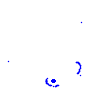
Particle: pion